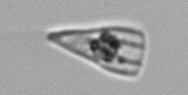
Label: Licmophora